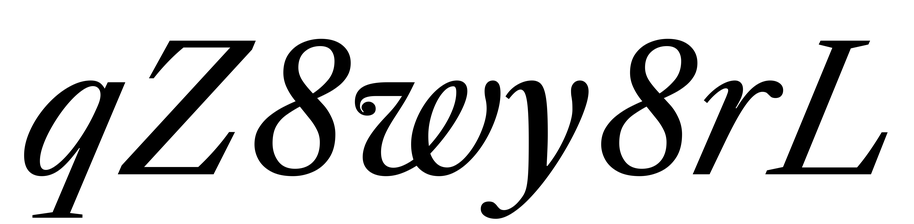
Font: LibreCaslonText-Italic_Italic